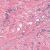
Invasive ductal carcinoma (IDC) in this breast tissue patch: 1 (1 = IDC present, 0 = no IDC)